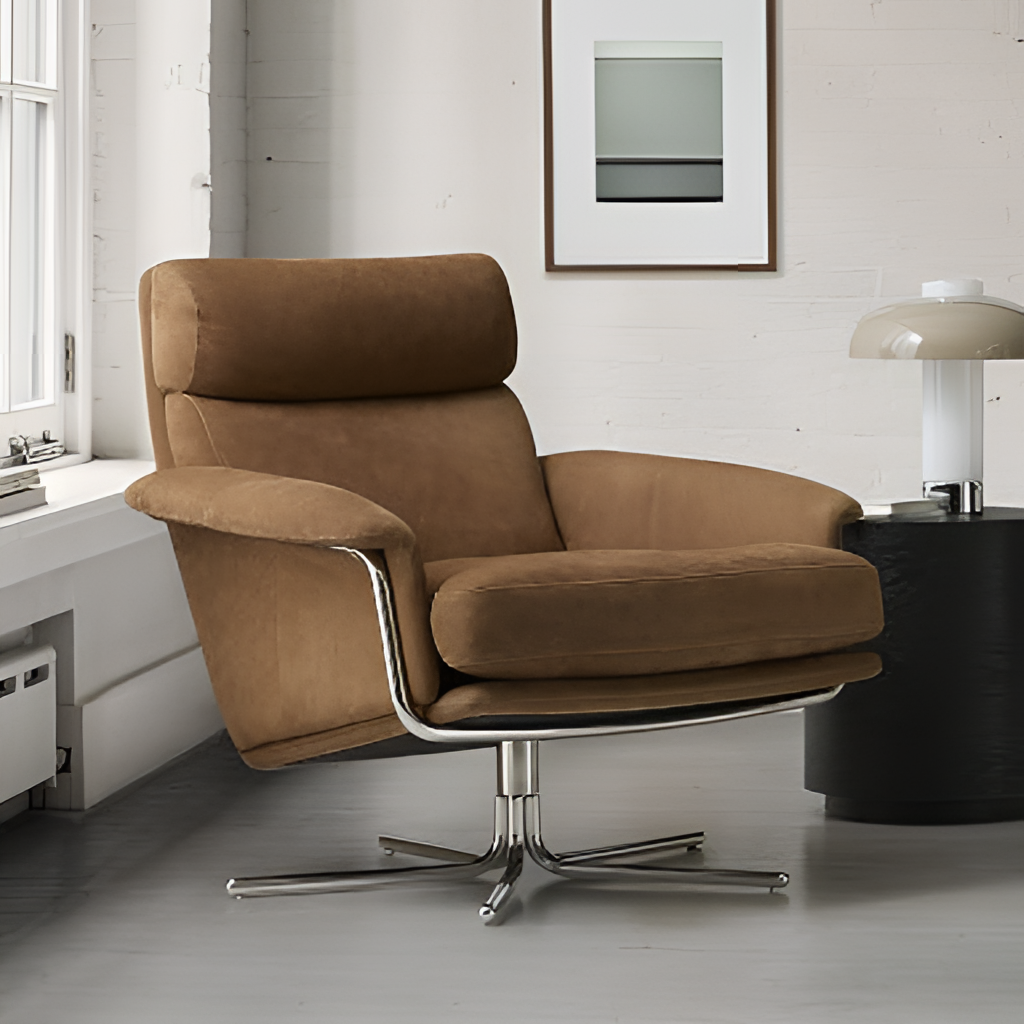
living room, leather armchair, contemporary, paint wallpaper, with solid pattern, gray wood flooring, with plank pattern